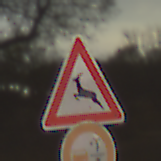
Verkehrszeichen: WildwechselRechts
Zusatzzeichen unten: VerbotUeberholenEinspurigeFahrzeuge
Umgebung: Outdoor, Nature
Tageszeit: Night
Wetter: Clear
Licht: Natural
Jahreszeit: NotSpecified
Kontrast: LowContrast